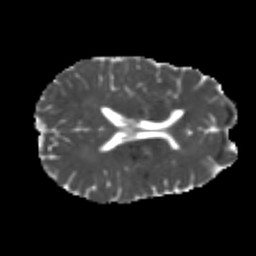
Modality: MD
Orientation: axial
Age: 24
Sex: male
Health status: healthy
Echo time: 0.074 s